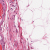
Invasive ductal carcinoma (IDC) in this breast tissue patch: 0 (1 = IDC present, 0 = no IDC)